Question:
I want to achieve this without using image slicing technique. Is it possible using CSS?
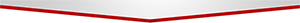
Answer: I will give you a starting point. It's not exactly as your image, but just to show in general how it could be done :
'''
.shapeme {
width: 0;
height: 0;
border-left: 100px solid transparent;
border-right: 100px solid transparent;
border-top: 50px solid red;
position:relative;
margin-top:40px;
}
.shapeme:after{
content:"";
width: 0;
height: 0;
border-left: 100px solid transparent;
border-right: 100px solid transparent;
border-top: 40px solid grey;
position:absolute;
top:-50px;
left:-100px;
}
.shapeme:before{
content:"";
background:grey;
position:absolute;
top:-90px;
height:40px;
width:200px;
left:-100px;
}
'''
'''
<div class="shapeme">
</div>
'''